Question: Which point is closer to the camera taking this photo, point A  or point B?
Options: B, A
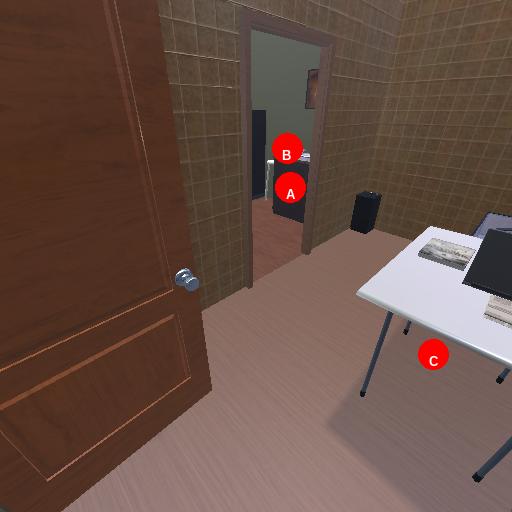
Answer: B